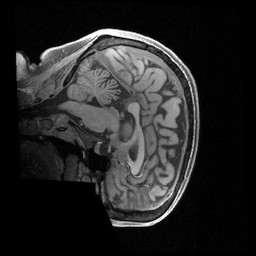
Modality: T1w
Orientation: sagittal
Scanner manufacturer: siemens
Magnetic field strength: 3 T
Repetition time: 2.4 s
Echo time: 0.00222 s